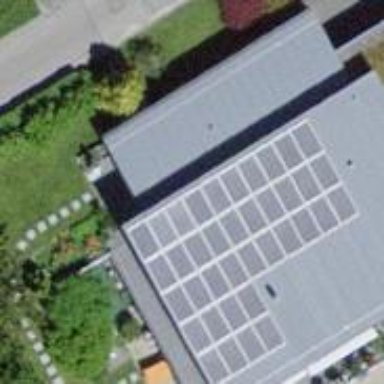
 consisting of solar photovoltaic panels."